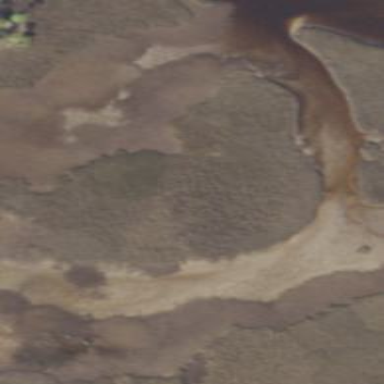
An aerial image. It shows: Saltmarsh wetland.